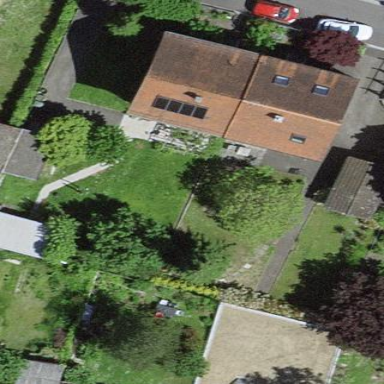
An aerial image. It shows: Garden area designated for leisure land.